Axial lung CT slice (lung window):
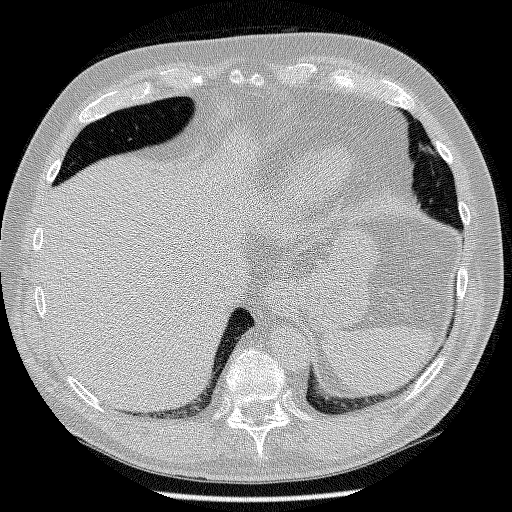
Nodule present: no